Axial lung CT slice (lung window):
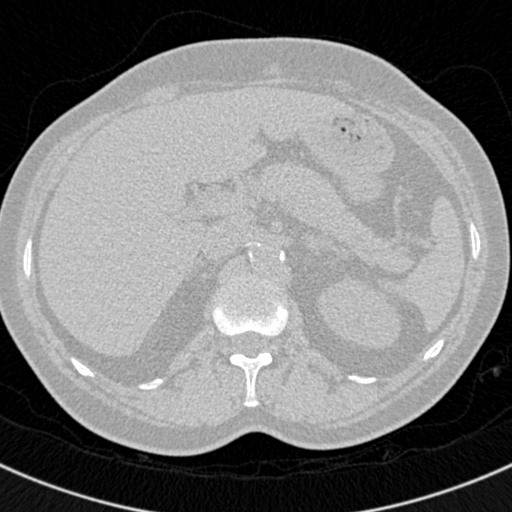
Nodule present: no